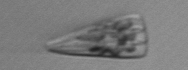
Label: Licmophora